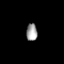
Tissue: lung
Cell type: Fibroblasts
Senescence score: 0.5906
Nuclear area (px): 183
Mean DAPI intensity: 161.093